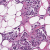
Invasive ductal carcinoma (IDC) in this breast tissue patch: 1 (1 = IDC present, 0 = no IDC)